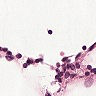
Metastatic tissue present: no